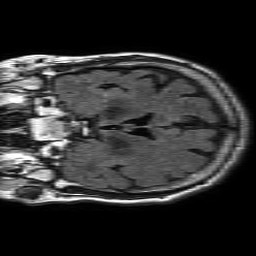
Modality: FLAIR
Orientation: coronal
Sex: female
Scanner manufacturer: philips
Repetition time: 11 s
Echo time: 0.125 s